Question: I need a way to check, whether user clicked a Bezier spline. My current approach is to split it to segments and then check, whether the hit point is near enough to one of these segments (near enough in terms of mathematical point-to-segment distance method). But this method has its drawbacks:

As you see, points marked by red dots will not be treated as active, though they should be. Of course, I can increase number of segments, but that will actually make the solution worse, because there will be a lot more gaps between active areas.
How can I reliably check, whether user clicked area near Bezier spline?
Note, that I post this on StackOverflow instead of its Math counterpart, because I actually need more reliable heuristics than mathematical solution (the latter mostly probably will be to slow to be used in my program, these checks have to be done in real time, during mouse move).
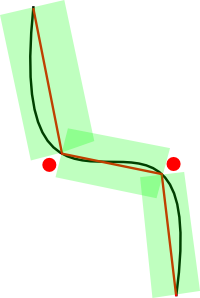
Answer: What about adding point-point distance calculation between the red dots and the line segment cross points?
With the same distance you use in the point-to-segment distance calculation, it should fill the gaps and work better.